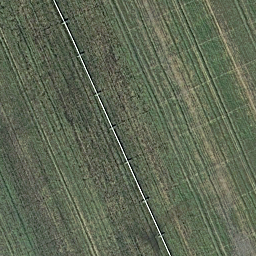
Label: agricultural